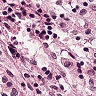
Metastatic tissue present: no